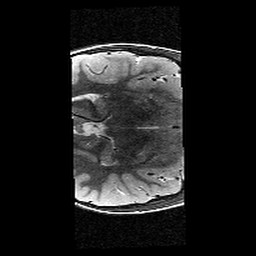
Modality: T2w
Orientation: axial
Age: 10
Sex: female
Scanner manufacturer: siemens
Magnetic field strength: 3 T
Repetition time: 9.23 s
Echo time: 0.067 s